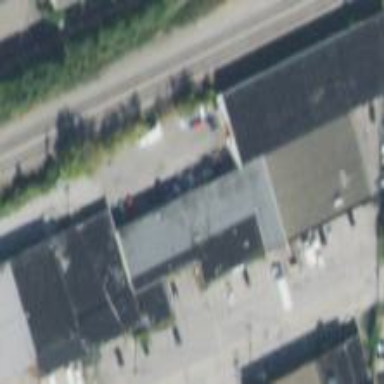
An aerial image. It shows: Commercial building.